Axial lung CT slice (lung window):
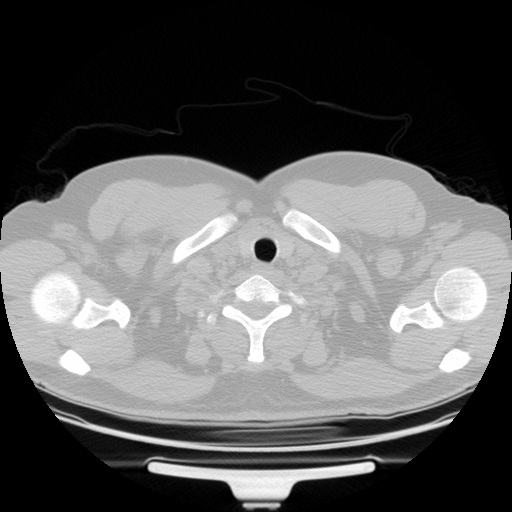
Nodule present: no